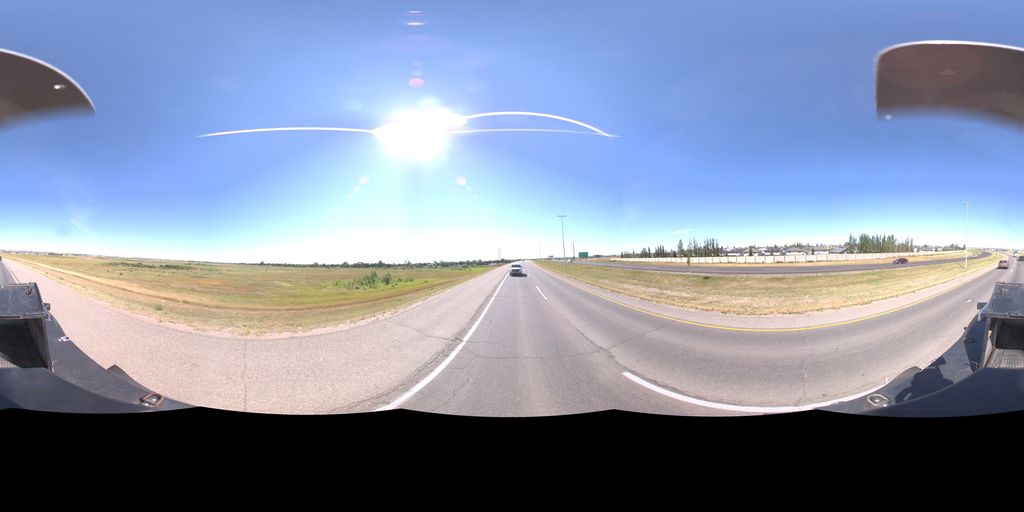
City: saskatoon